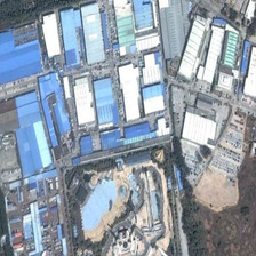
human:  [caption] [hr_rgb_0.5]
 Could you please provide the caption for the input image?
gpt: The dense industrial area is located on a bare land.

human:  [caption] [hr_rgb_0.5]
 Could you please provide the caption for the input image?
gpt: This dense industrial area places a nest in den den den.

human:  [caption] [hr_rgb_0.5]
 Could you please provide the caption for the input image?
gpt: This dense industrial area is located on a bare land.

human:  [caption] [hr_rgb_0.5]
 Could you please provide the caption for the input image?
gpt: the blue workshops in the industrial is near squar plot .

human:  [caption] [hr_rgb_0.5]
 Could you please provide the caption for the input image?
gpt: This dense industrial area is located at the nest of a kiln of scaly earth.